Question:
Hi!
This is WPF Toolkit line chart.
Does anyone know how to change Series1 text programmaticaly?
Thanks!
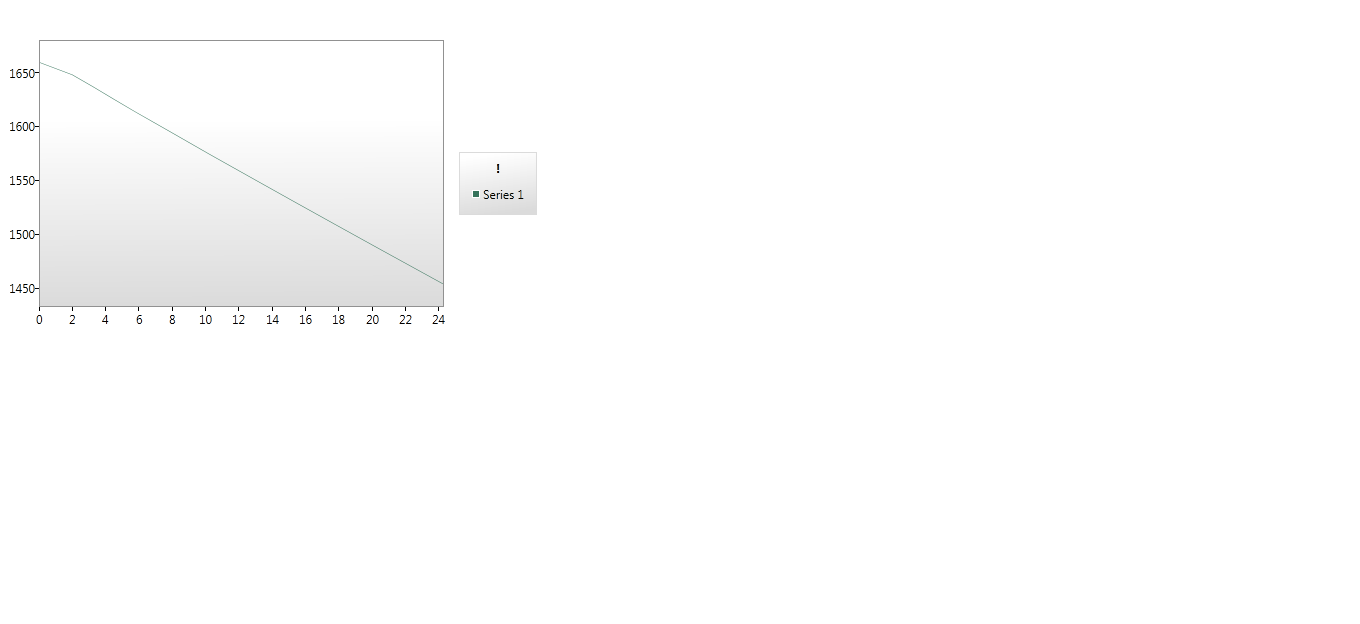
Answer: LineSeries Title=" Monthly Count" is responsible for display the legend text
'''
<wpft:Chart Canvas.Top="80" Canvas.Left="10" Name="mcChart"
Width="400" Height="250"
Background="LightSteelBlue">
<wpft:Chart.Series>
<wpft:LineSeries Title=" Monthly Count"
IndependentValueBinding="{Binding Path=Key}"
DependentValueBinding="{Binding Path=Value}">
</wpft:LineSeries>
</wpft:Chart.Series>
</wpft:Chart>
'''